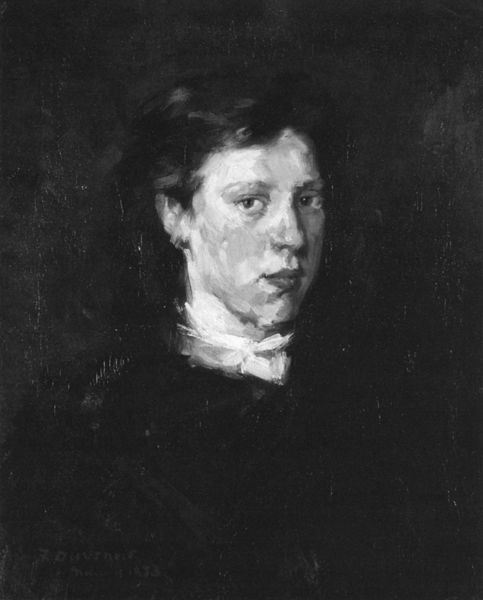
Titel: Mädchenkopf
Künstler: Frank Duveneck
Institution: Cincinnati, The Cincinnati Art Museum
Schlagwörter: dunkel, gemälde, weiß, mädchen, frau, hell, hintergrund, kleid, mund, nase, ohr, schwarz, vordergrund, zeichnung, blick, dame, rot, malerei, alt, jung, augen, gesicht, kragen, portrait, porträt, signatur, öl, haare, lippen, rouge, wangenrot, ernst, streng, datum, halstuch, konservativ, junge frau, junge, schlicht, schwarz-weiß, halbprofil, adelig, rote lippen, frau gemälde, blickt